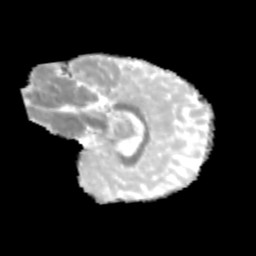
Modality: MD
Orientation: sagittal
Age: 9
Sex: male
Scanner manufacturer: siemens
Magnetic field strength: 3 T
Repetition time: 3.8 s
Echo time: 0.07 s